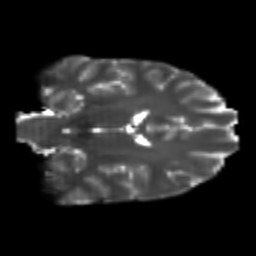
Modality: T2w
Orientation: coronal
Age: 22
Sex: male
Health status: healthy
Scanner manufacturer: philips
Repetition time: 7.384 s
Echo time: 0.08599 s